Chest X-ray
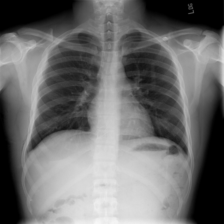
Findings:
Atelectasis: negative
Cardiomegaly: negative
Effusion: negative
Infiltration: negative
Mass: negative
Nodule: negative
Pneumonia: negative
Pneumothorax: positive
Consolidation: negative
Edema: negative
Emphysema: negative
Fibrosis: negative
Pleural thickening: negative
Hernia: negative